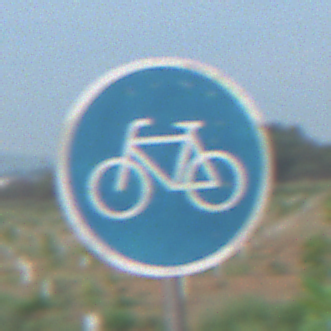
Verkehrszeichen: Radweg
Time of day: SunriseSunset
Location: Outdoor (Nature)
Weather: PartlyCloudy
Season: NotSpecified
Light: Natural